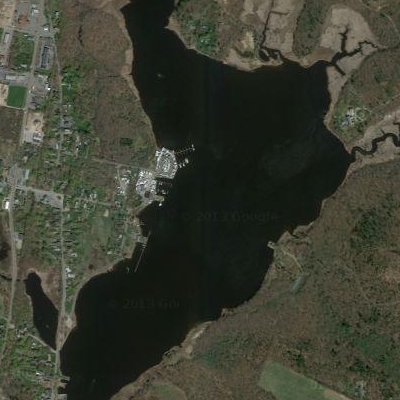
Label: RiverLake